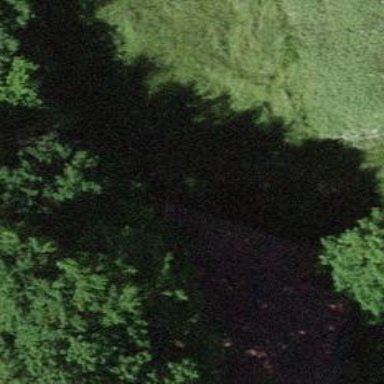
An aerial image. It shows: Barn.